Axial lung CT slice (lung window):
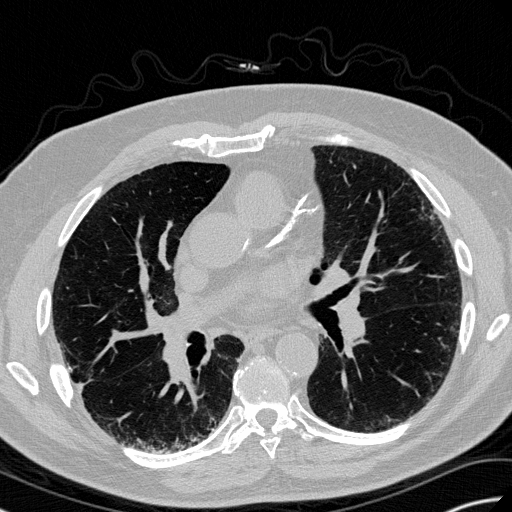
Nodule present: no